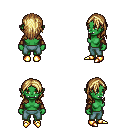
a pixel art fantasy rpg character, female body template, orc, green skin, leather shoulder armor, teal pants, blonde long hairstyle, leather bracers, gold boots, four views (front, back, left, right), 2x2 character sprite sheet, small pixel art, hard edges, no anti-aliasing